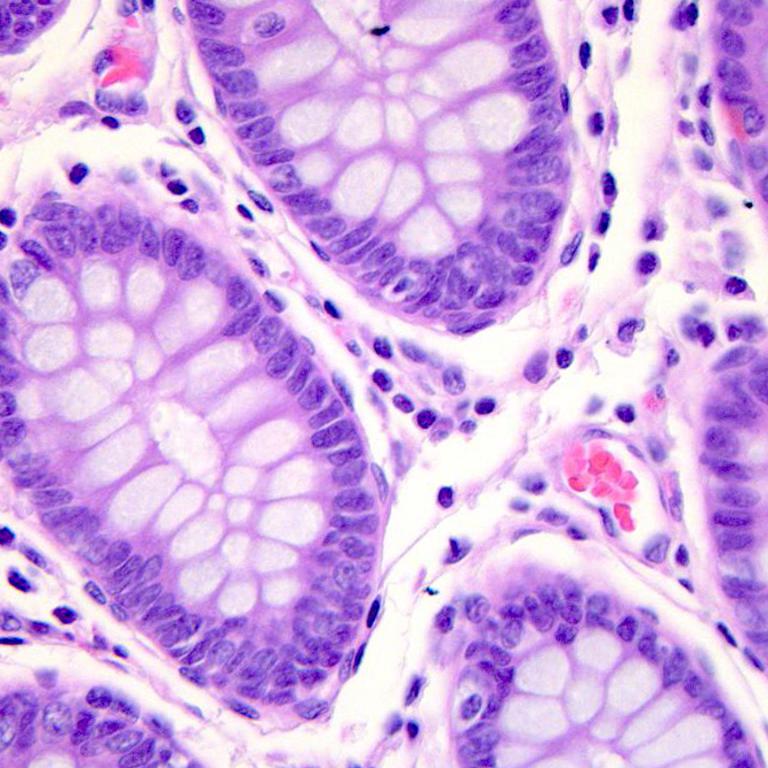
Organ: colon
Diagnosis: benign